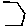
Label: hexagon